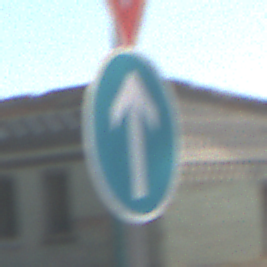
Verkehrszeichen: VorgeschriebeneFahrtrichtungGeradeaus
Zusatzzeichen oben: VorfahrtGewaehren
Umgebung: Outdoor, Suburban
Tageszeit: Midday
Wetter: PartlyCloudy
Licht: Natural
Jahreszeit: NotSpecified
Kontrast: HighContrast